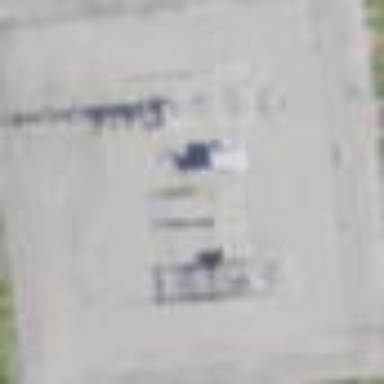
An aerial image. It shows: Power substation.